Question: I have made a GUI calculator in net beans, this is what it looks like:

I was wondering if there is a way to insert a Text Field within a text field so I can display the operation that has been performed along with its result.
I have tried to drag and drop a text field over the main Text Field, it just slides the previous 'JTextField' to the right and inserts the second Text Field on the main panel. thanks in advance
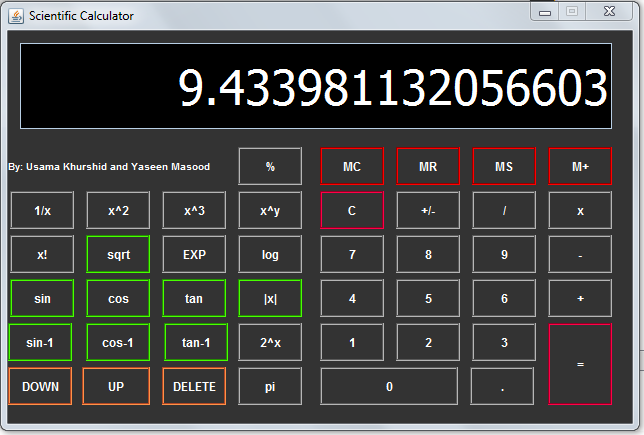
Answer: > i want to display the operation performed in the top left corner of the same text field(hence textfield within a text field question). is that possible?
Create a panel with two components:
1. a JLabel on the left
2. a JTextField on the right.
You can get the 'Border' of the text field and use it as the Border of the panel so that it looks like the two components are one component.